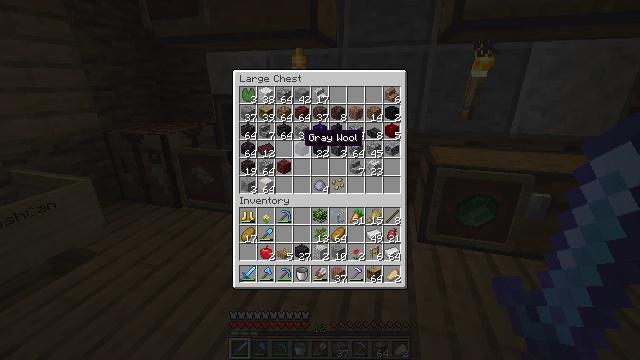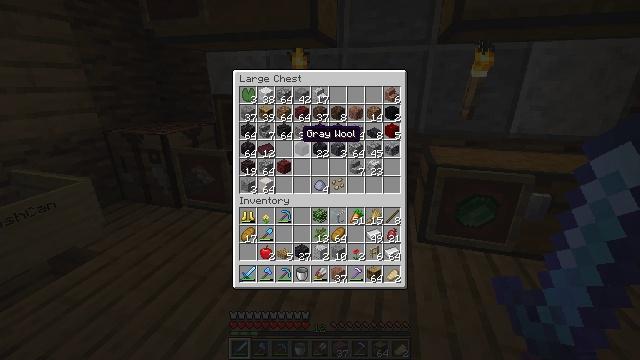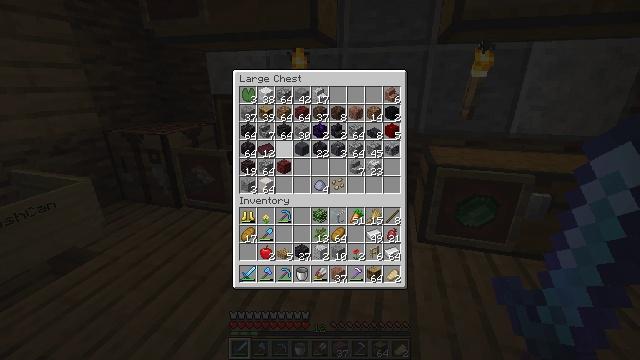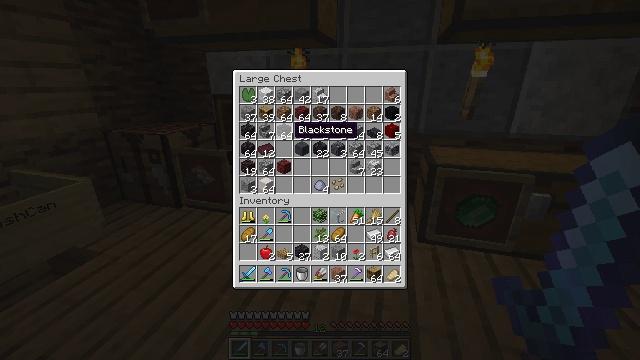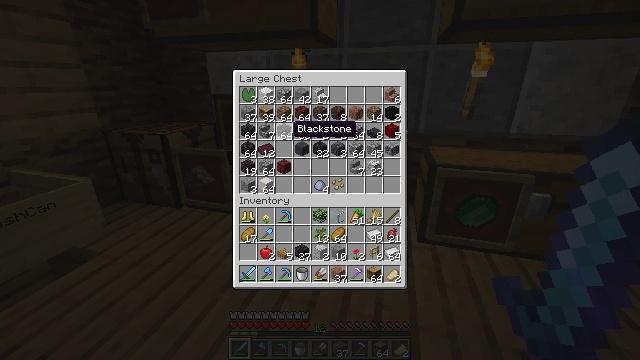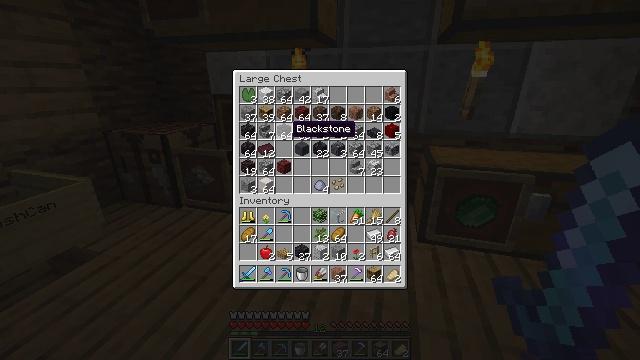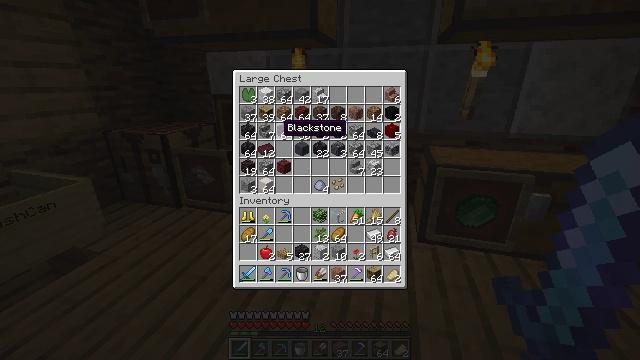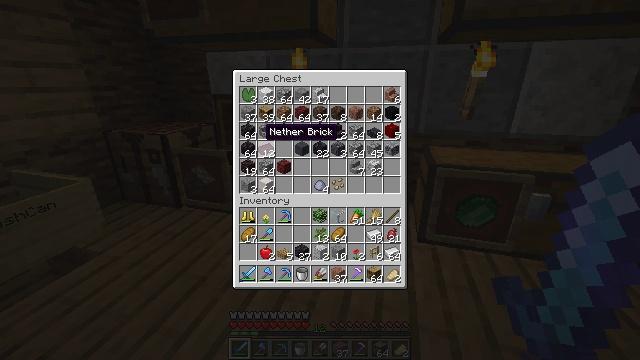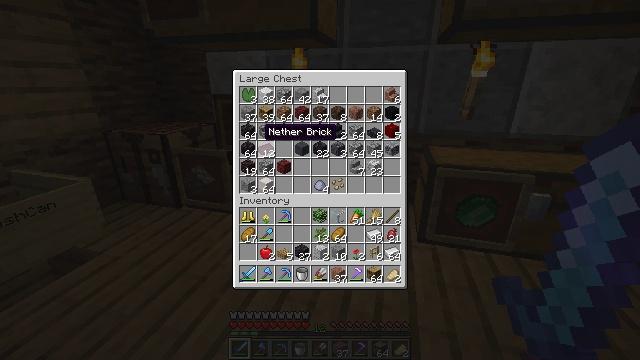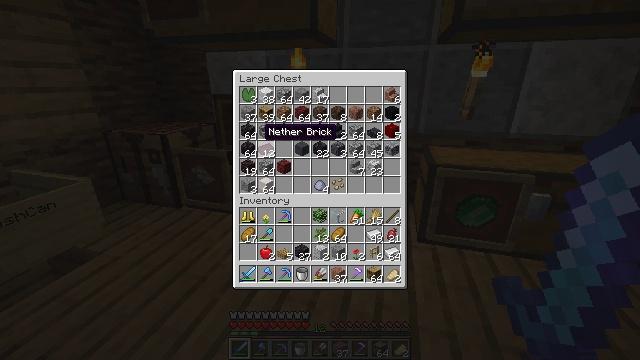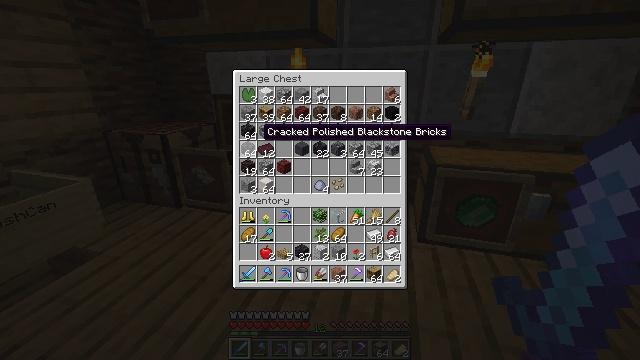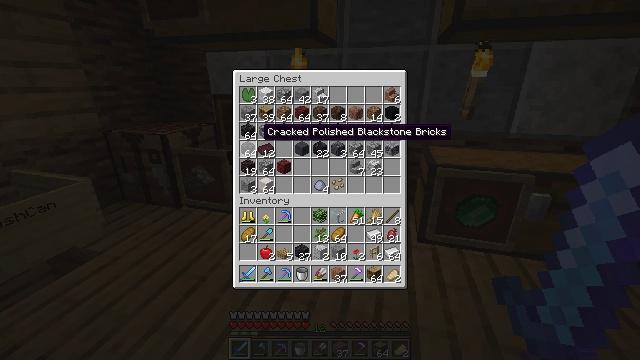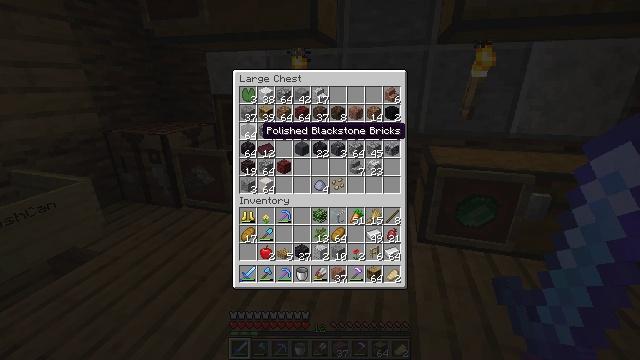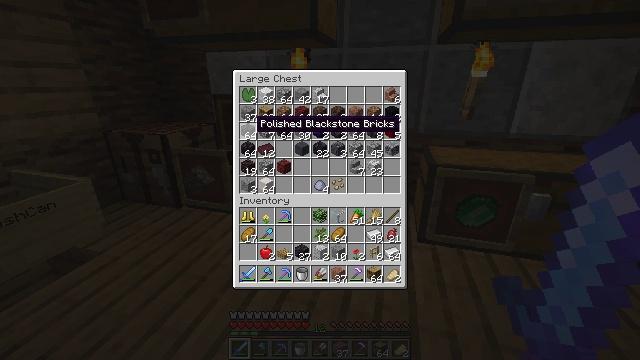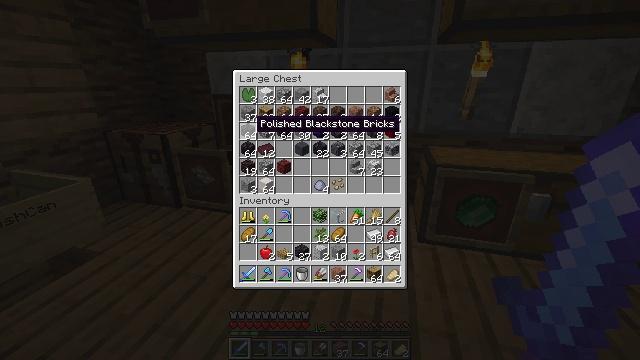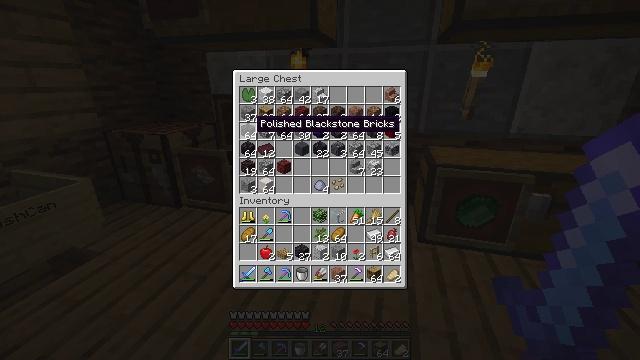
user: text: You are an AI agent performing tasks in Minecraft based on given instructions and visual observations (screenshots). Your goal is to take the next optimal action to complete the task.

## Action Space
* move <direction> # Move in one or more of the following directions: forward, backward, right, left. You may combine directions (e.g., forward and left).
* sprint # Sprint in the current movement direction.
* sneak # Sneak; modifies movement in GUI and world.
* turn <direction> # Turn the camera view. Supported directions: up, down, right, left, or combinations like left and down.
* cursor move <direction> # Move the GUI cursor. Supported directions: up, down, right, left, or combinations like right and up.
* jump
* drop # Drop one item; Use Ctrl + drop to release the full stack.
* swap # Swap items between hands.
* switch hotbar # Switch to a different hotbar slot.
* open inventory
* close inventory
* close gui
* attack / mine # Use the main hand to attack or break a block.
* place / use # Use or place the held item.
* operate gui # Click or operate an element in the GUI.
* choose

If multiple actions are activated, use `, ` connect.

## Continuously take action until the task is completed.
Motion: motion action
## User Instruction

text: Harvest some polished diorite for decoration.
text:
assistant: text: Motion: sneak
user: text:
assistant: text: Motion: sneak
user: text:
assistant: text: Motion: sneak
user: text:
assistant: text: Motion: sneak
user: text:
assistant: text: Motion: sneak
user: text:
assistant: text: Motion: sneak, cursor move left
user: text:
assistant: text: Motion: sneak, cursor move left
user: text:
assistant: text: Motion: sneak
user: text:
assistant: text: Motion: sneak
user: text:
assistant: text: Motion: sneak
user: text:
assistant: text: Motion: sneak
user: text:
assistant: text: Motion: sneak
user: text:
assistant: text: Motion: sneak
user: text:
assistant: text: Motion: sneak
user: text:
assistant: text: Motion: sneak
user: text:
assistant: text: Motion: sneak
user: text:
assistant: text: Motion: sneak
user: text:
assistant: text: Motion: sneak
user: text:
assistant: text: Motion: sneak
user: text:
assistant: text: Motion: sneak
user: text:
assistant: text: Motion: sneak
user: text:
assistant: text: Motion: sneak
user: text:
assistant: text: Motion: sneak
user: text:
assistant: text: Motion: sneak
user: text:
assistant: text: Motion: sneak
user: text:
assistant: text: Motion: sneak
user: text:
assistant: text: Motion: sneak
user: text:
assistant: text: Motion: sneak
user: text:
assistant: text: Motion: sneak
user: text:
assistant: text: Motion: sneak